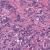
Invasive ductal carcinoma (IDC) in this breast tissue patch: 1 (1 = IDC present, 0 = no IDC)